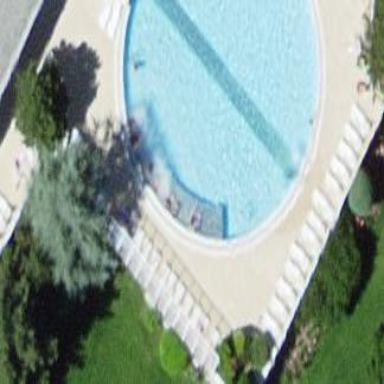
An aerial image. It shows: Swimming pool located in leisure land.